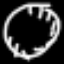
Label: clock